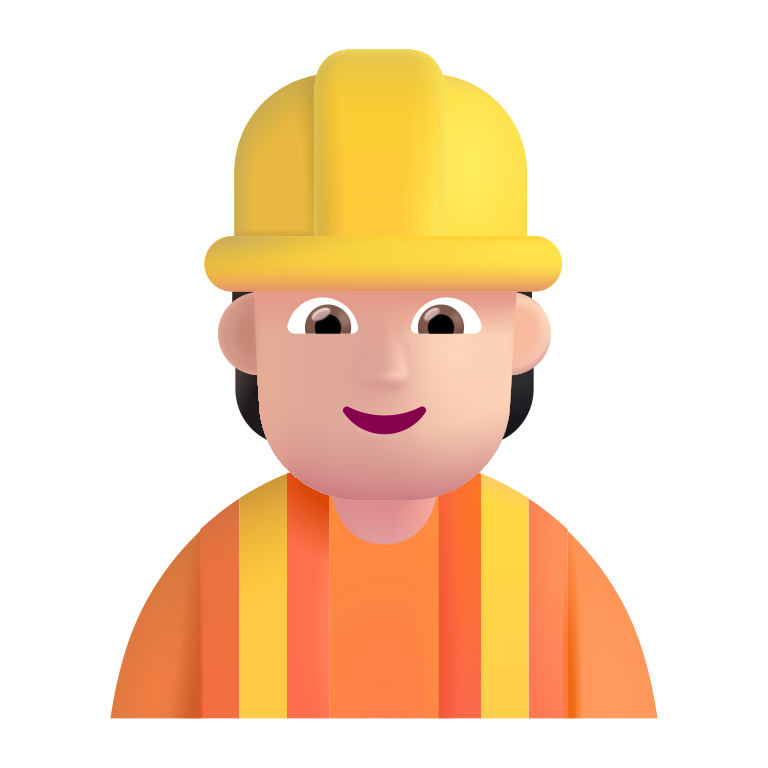
construction worker color light